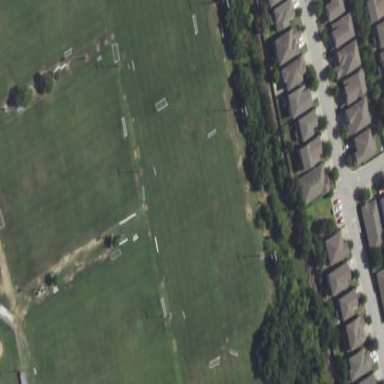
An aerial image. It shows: Soccer pitch designated for leisure and sports activities.